Question: I'm trying to create a speech bubble just using CSS by using pseudo elements ::before and ::after. It looks fine to me in Chrome but the outline of the triangle looks messed up in Firefox. Does anyone know what causes this and if I can fix it?
<URL>
I'm using FF 9.0.1 and Chrome 16. In firefox I get odd artifacts around the triangle that don't appear in Chrome or IE9 for that matter

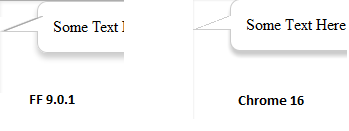
Answer: Those rendering artifacts around the edge of the triangle are something I've run into on Firefox when you set some borders to transparent and others to another color. It doesn't seem to be able to properly display the boundary between the colored border and the transparent ones. Unfortunately, the only way I have ever found to fix it is to set all four of them to a color, but unfortunately that won't work for you in this case.